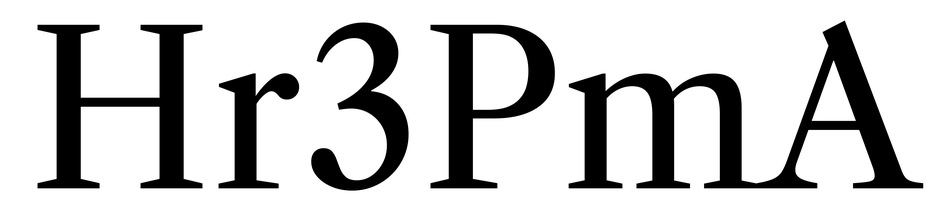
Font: LibreCaslonText_Regular